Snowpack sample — Rabbit Ears Pass, Jackson County, Colorado, USA (12/17/25, 1:08 PM MST)
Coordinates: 40.387, -106.625
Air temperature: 34 °F
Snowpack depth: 46 cm
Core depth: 40 cm
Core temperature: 28.4 °F
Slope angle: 6°, slope face: 165°
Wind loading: medium
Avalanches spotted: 0
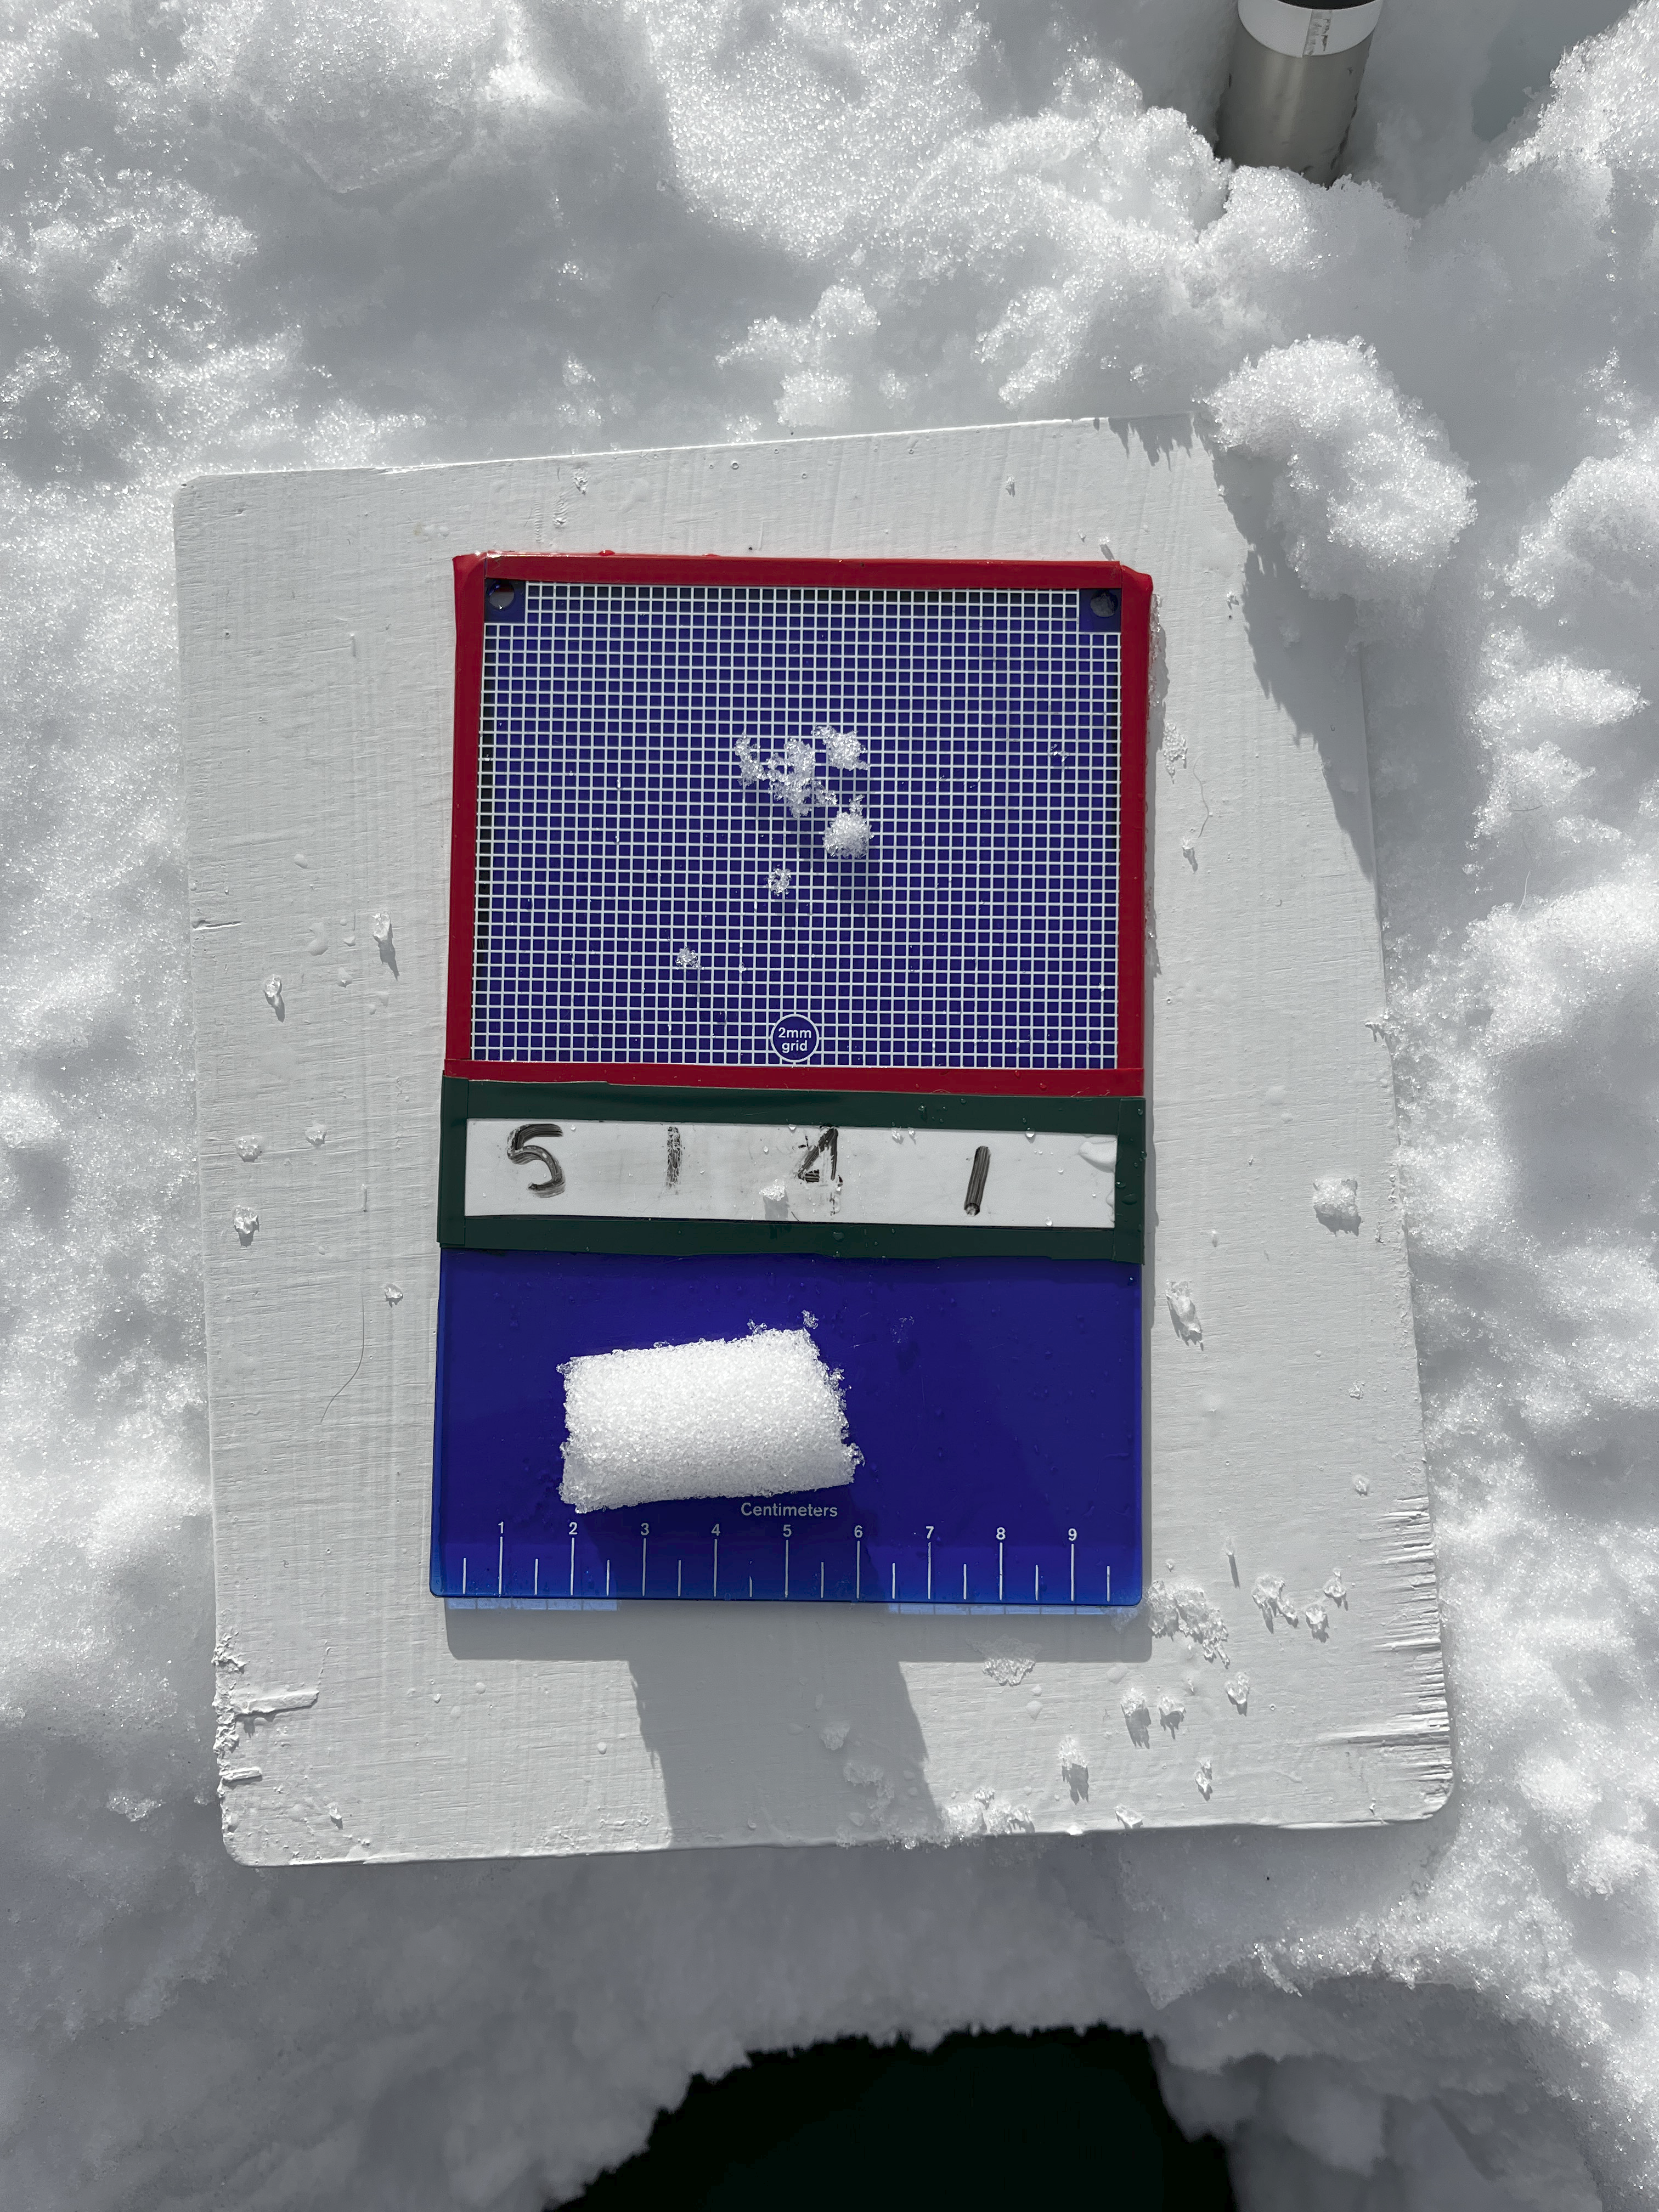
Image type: crystal_card
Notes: No avalanches spotted nearby, although collected in a meadowy area with minimal risk on this face of the pass.